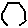
Label: hexagon